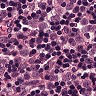
Metastatic tissue present: yes